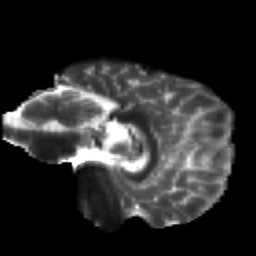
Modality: T2w
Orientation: sagittal
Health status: healthy
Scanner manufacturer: siemens
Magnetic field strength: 3 T
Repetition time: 12 s
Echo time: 0.092 s